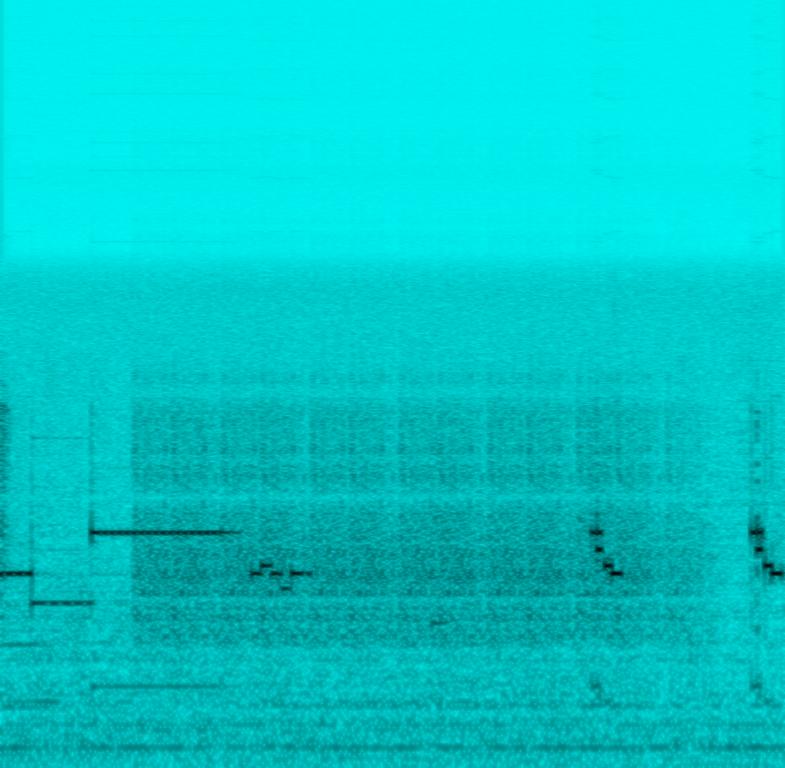
This piece is an instrumental. The tempo is fast with the clip starting with white noise, followed by electronic beeps playing a melody, paper rustling, scribbling sounds and chatter of people in the background.